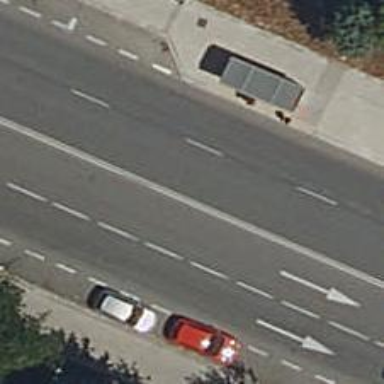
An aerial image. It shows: Public transport stop position.